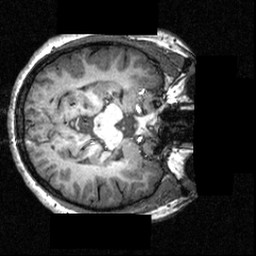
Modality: T1w
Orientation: axial
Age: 20
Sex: female
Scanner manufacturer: siemens
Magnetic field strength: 3.951 T
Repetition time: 1.5 s
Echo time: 0.00335 s